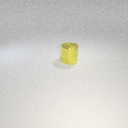
large yellow metal cylinder